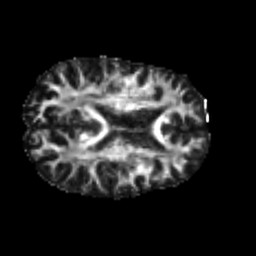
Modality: FA
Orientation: axial
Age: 22
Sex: male
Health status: healthy
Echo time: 0.074 s